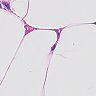
Metastatic tissue present: no